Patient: sex M, age 24
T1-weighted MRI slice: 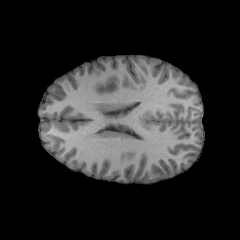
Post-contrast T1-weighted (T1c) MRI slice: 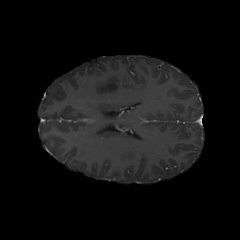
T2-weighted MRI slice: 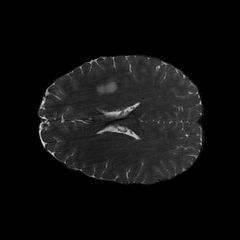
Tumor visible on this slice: yes
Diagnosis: Astrocytoma, IDH-mutant
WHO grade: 2